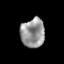
Tissue: prostate
Cell type: Myeloid cells
Senescence score: 0.7477
Nuclear area (px): 687
Mean DAPI intensity: 149.897